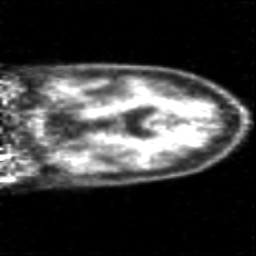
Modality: PET
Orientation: coronal
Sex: female
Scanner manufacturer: siemens